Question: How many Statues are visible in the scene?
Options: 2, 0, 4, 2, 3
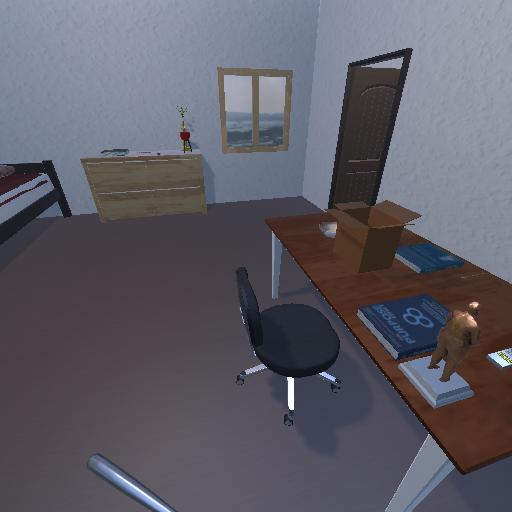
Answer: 2